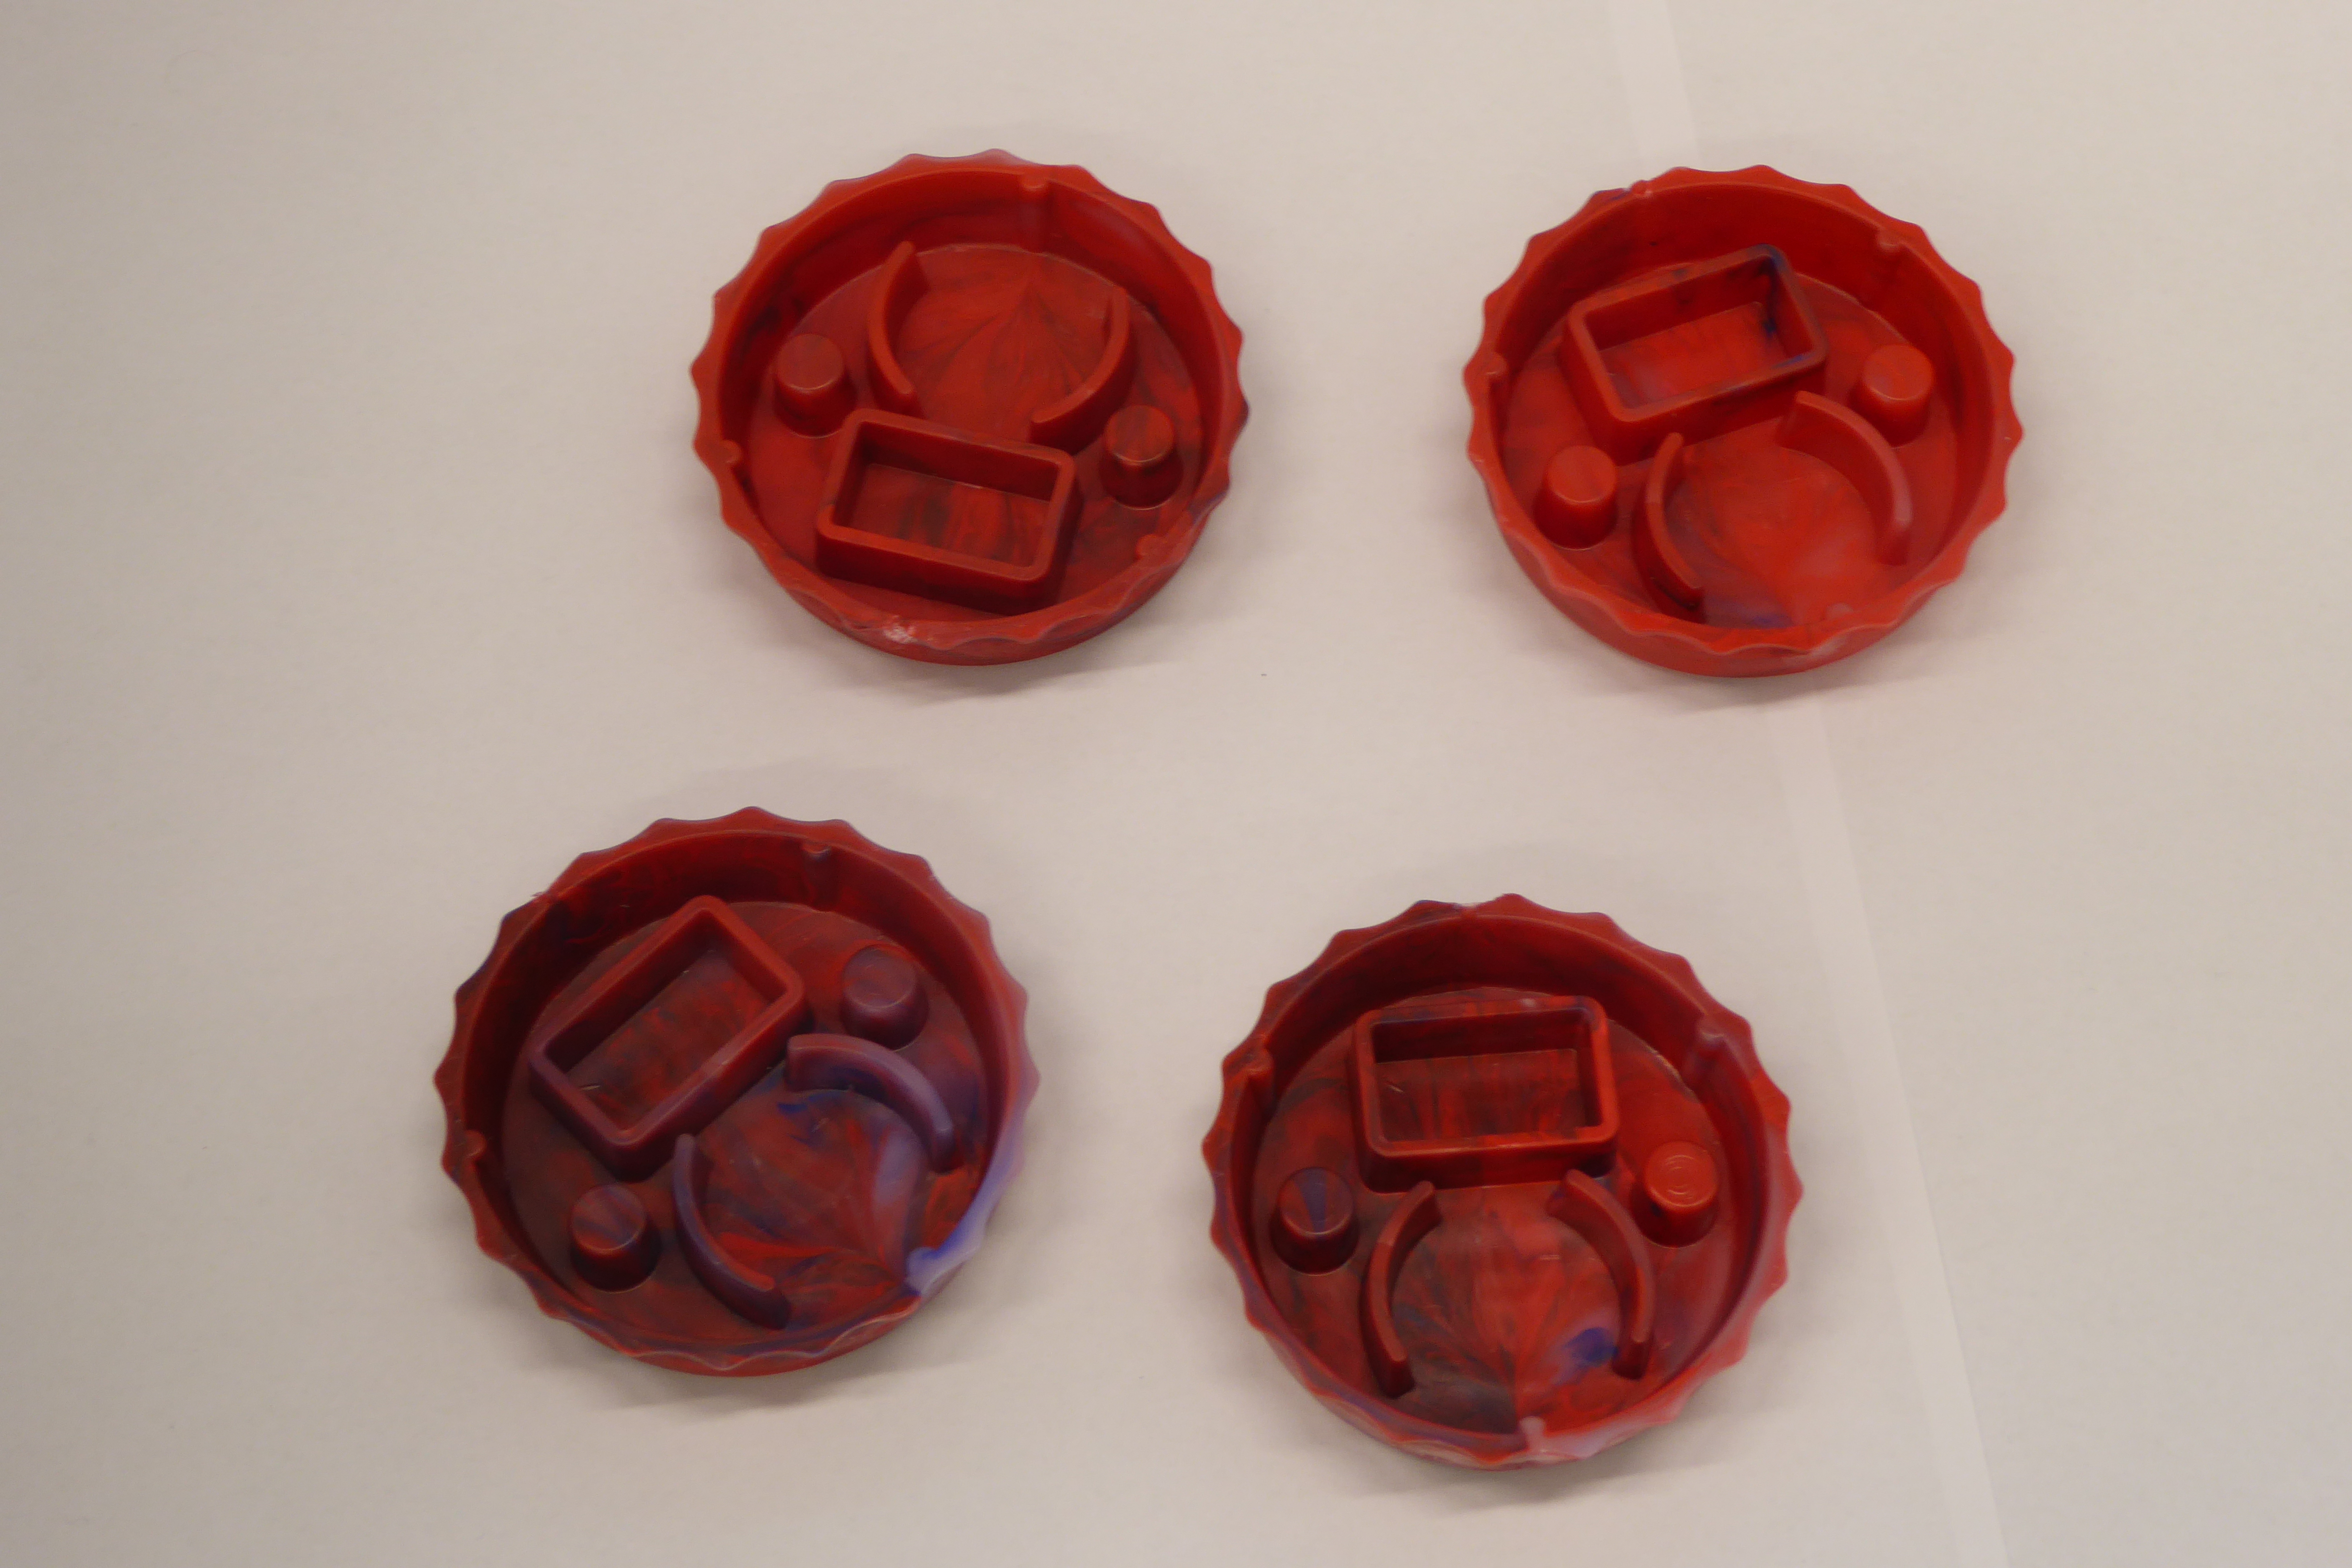
Label: Bottle Opener - Cover